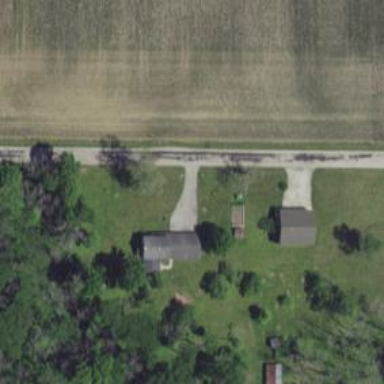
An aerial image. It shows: Driveway leading to service road.